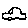
Label: car